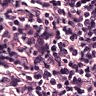
Metastatic tissue present: no